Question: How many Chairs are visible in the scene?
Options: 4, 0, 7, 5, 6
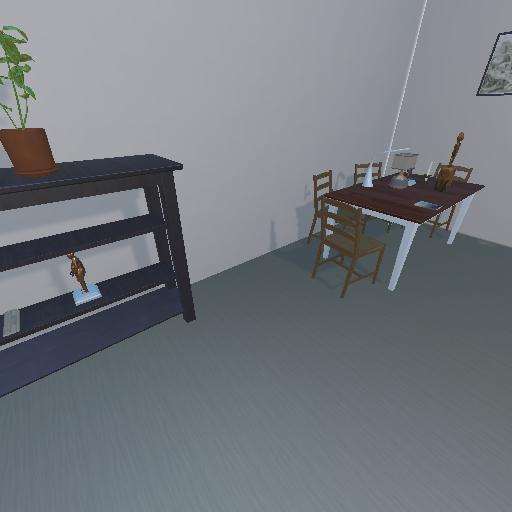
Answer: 4